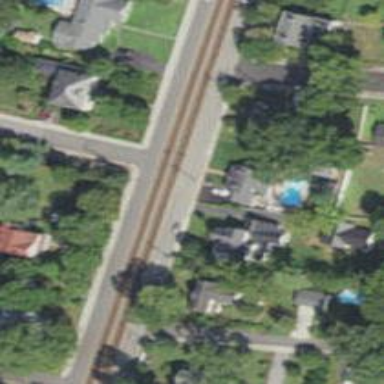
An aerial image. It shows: Crossing for the railway.